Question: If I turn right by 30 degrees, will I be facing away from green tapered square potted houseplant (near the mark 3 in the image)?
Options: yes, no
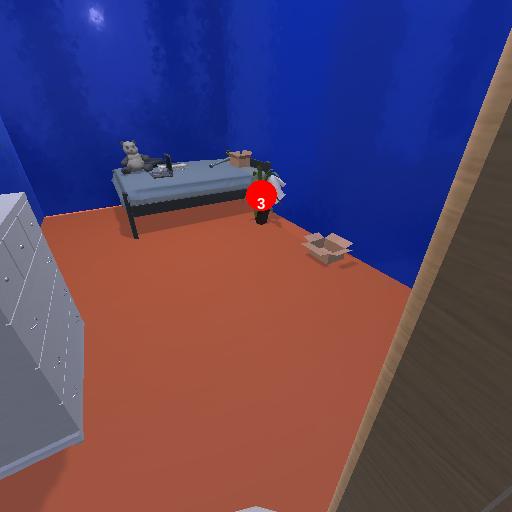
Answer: yes